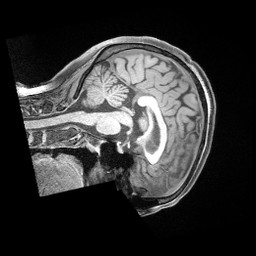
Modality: T1w
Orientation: sagittal
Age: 35
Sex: female
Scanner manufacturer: siemens
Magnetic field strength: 3 T
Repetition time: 2 s
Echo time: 0.00211 s